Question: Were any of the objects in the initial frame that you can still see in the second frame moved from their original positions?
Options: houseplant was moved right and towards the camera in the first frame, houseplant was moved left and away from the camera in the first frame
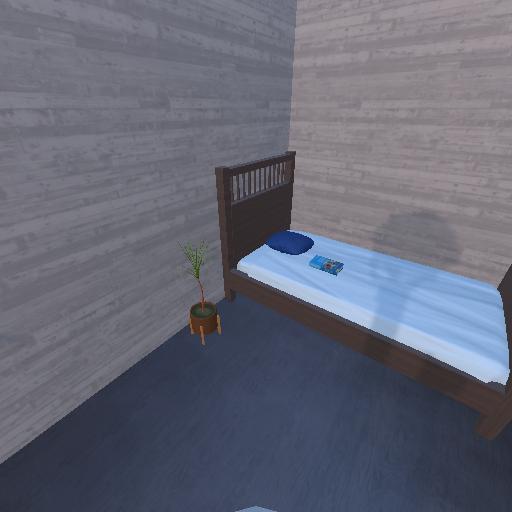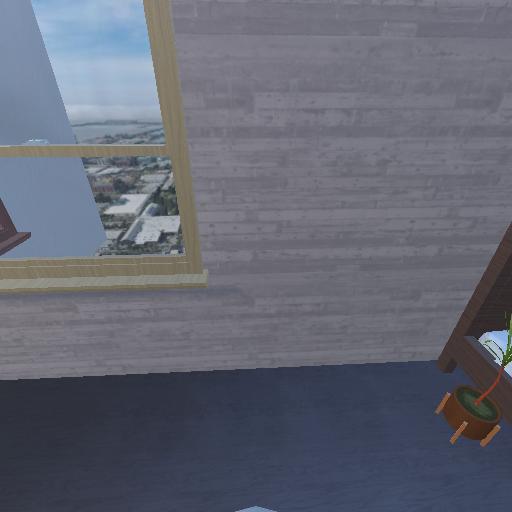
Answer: houseplant was moved right and towards the camera in the first frame